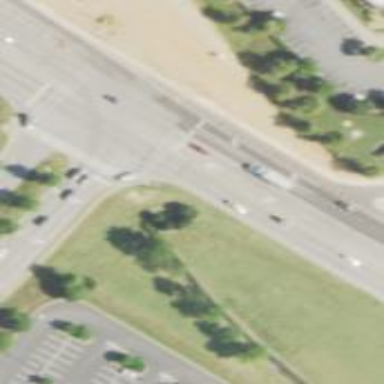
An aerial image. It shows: Footway with asphalt surface and marked with lines at the crossing.